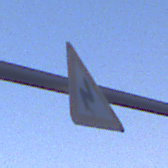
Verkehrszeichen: DoppelkurveRechts
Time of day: SunriseSunset
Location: Outdoor (Nature)
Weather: Clear
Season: NotSpecified
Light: Natural